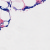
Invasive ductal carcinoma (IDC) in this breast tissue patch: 0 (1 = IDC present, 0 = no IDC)